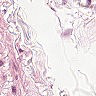
Metastatic tissue present: no